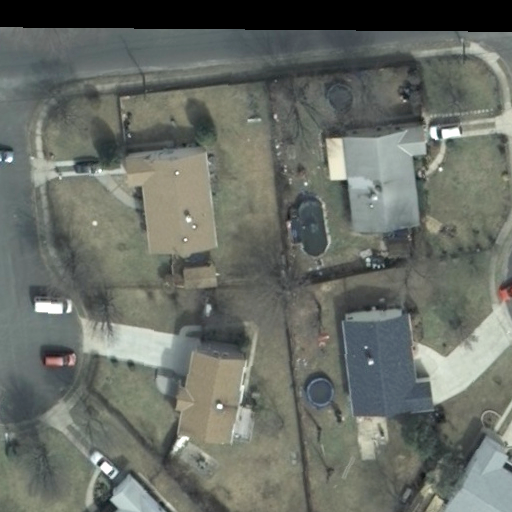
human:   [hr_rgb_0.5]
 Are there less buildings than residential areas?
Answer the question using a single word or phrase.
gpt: no

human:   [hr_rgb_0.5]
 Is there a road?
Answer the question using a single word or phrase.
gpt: yes

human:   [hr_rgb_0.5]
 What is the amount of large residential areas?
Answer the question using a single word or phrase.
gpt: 1

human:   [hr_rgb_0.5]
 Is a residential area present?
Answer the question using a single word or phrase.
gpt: yes

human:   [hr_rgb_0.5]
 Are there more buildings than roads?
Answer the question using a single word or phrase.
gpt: yes

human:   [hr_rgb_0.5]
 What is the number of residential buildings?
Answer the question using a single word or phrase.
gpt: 6

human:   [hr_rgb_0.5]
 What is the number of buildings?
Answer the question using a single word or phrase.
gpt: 7

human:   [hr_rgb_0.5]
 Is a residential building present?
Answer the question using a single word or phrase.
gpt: yes

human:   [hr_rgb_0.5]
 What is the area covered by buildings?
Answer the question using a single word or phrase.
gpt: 1254m2

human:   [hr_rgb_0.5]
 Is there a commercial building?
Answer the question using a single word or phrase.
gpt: no

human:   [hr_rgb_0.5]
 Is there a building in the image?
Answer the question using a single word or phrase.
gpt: yes

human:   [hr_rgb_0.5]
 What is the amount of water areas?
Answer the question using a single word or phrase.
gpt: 0

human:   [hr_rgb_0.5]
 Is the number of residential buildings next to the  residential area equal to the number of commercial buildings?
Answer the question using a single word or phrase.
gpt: no

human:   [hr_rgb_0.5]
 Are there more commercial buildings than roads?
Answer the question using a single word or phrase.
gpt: no

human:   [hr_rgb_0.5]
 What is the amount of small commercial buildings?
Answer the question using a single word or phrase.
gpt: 0

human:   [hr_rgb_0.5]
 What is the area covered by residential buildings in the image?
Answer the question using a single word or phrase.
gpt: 1221m2

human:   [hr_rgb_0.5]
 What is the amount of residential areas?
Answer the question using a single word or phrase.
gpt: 1

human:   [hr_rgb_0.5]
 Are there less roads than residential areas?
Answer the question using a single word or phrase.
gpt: no

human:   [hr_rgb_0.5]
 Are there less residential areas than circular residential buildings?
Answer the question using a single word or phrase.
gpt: no

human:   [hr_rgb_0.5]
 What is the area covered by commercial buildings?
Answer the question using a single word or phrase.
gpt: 0m2

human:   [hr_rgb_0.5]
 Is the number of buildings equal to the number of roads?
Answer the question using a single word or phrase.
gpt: no

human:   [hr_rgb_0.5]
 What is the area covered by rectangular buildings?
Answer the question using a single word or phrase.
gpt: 415m2

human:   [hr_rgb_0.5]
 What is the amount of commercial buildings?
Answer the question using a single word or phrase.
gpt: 0

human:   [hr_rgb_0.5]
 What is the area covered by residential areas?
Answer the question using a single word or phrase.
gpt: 10611m2

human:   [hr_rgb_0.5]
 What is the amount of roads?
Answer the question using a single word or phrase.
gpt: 2

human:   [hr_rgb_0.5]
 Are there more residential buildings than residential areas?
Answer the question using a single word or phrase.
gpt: yes

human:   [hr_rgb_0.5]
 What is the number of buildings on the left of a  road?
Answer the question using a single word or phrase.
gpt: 1

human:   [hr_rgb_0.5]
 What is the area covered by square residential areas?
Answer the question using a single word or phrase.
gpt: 0m2

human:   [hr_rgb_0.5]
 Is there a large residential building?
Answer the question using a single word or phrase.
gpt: no

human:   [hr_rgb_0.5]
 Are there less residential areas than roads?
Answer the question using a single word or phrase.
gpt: yes

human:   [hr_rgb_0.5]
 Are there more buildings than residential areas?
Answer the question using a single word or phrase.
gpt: yes

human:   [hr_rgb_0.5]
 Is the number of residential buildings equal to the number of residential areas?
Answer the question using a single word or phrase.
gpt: no

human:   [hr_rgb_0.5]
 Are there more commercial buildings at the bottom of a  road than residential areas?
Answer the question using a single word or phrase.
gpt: no

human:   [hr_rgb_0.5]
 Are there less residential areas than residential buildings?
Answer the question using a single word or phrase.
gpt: yes

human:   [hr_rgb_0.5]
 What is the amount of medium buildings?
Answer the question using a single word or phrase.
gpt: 4

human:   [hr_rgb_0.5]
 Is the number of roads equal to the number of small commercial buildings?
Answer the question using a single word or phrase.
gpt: no

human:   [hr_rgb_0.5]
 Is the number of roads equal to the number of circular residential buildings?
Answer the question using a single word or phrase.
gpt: no

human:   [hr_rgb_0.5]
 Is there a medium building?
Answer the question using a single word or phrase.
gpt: yes

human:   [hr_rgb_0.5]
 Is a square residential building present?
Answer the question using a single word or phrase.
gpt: no

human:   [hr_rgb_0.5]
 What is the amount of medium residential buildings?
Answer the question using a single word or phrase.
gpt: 4

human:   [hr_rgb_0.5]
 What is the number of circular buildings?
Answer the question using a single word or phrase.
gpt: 0

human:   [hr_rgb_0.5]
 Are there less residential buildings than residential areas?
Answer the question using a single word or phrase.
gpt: no

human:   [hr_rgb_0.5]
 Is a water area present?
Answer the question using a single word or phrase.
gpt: no

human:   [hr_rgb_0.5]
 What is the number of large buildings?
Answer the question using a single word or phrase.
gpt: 0

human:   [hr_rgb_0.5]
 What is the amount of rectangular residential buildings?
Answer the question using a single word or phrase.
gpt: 3

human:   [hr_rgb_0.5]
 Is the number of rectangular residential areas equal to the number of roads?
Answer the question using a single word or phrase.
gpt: no

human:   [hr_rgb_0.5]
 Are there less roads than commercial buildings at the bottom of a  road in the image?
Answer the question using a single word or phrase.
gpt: no

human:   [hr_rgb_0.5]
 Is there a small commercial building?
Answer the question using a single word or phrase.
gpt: no

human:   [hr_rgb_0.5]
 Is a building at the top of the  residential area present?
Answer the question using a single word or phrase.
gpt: yes

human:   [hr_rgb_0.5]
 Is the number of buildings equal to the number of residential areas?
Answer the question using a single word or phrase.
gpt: no

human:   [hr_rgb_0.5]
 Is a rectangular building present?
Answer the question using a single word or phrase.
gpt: yes

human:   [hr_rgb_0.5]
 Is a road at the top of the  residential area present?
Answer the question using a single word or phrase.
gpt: yes

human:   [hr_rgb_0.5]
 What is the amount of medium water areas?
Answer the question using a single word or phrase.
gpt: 0

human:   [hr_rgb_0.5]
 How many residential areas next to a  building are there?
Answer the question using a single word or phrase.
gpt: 1

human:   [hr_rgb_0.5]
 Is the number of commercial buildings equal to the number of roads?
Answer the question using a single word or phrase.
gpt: no

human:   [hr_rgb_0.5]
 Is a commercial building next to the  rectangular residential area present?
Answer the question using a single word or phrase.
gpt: no

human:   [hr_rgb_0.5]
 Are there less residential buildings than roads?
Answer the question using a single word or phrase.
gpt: no

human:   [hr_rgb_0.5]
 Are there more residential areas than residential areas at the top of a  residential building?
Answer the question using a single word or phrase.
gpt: yes

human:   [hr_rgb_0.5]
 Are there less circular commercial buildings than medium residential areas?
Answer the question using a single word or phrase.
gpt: no

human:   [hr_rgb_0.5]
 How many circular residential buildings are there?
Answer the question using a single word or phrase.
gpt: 0

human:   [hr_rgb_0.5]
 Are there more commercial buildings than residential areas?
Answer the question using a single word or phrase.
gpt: no

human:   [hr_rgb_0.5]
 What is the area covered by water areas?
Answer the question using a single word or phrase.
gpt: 0m2

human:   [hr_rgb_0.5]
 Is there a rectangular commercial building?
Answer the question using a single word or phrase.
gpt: no

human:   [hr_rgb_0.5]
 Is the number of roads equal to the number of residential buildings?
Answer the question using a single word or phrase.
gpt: no